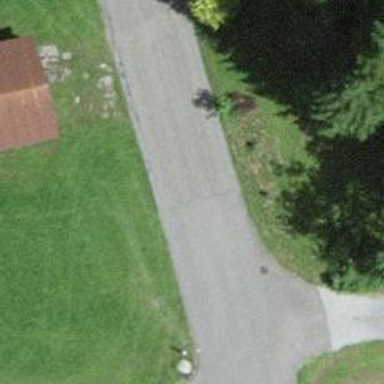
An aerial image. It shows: Asphalt road classified as tertiary.